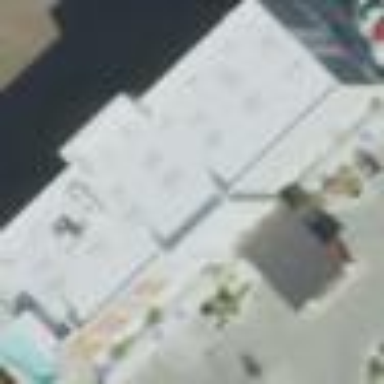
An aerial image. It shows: Hotel building.